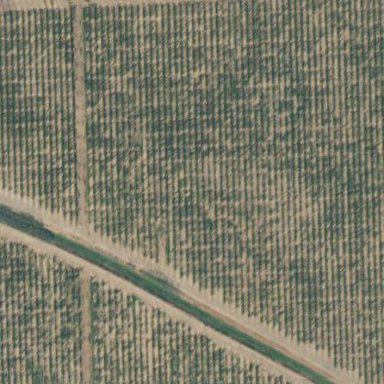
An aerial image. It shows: Orchard.